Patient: sex F, age 56
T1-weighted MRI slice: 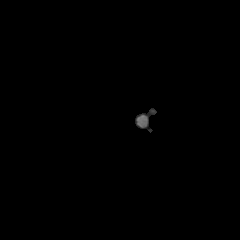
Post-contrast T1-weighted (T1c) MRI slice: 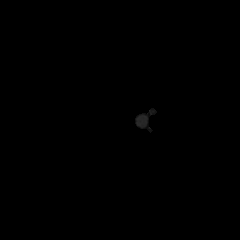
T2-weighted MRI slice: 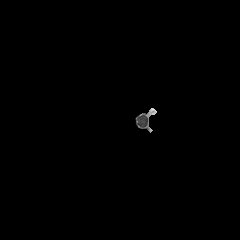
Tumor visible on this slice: no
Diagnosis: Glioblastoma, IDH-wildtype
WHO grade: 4